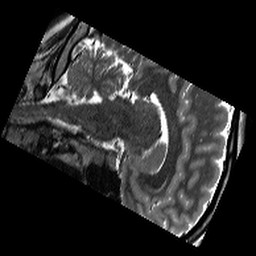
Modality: T2w
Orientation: sagittal